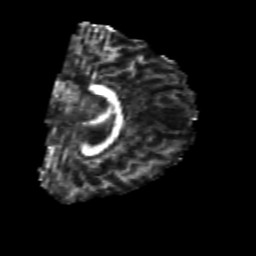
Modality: FA
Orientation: sagittal
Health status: healthy
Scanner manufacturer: philips
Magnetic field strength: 3 T
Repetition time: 6.964 s
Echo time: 0.092 s